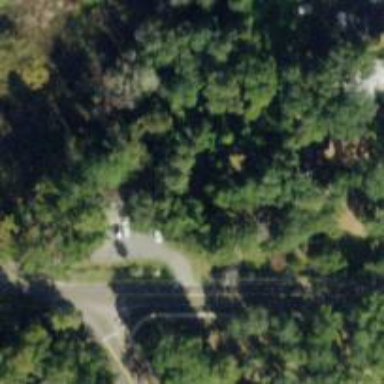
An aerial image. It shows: Driveway leading to service road.